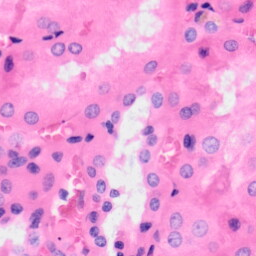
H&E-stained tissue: Kidney